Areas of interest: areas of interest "Sport and cultural"
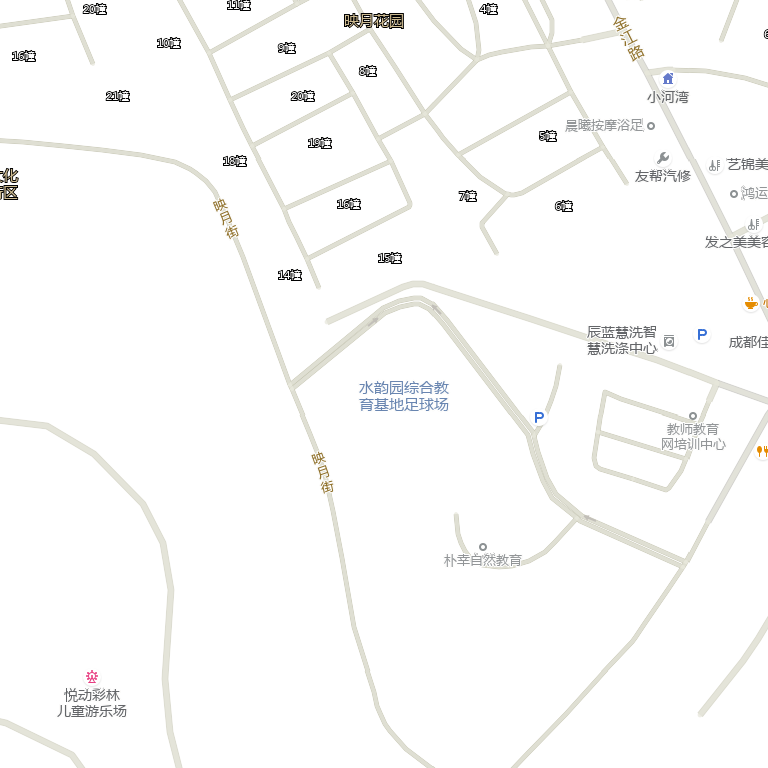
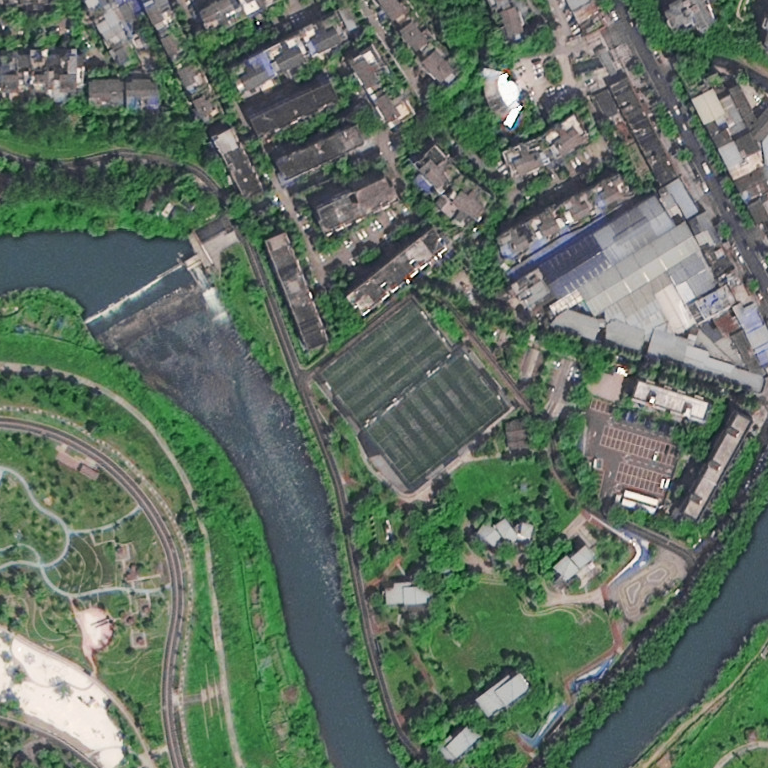